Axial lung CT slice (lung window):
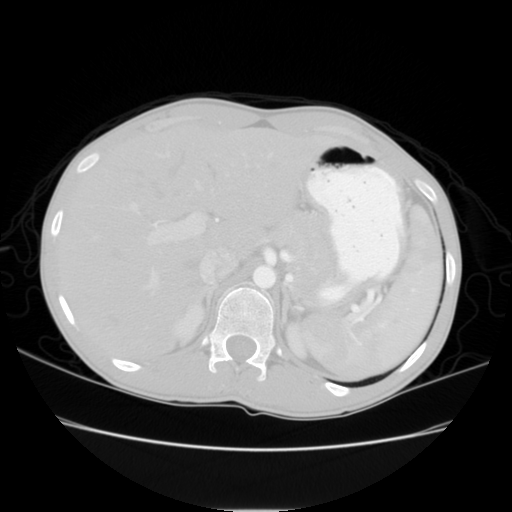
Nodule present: no